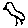
Label: bird